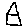
Label: house